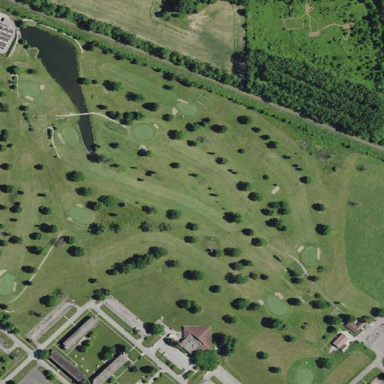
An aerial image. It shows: Golf course.